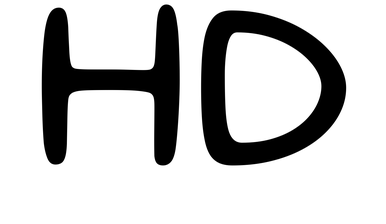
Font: Gluten_Light